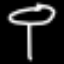
Label: mushroom